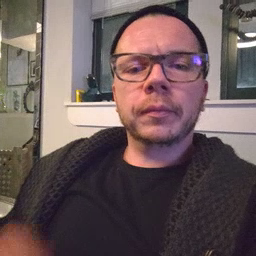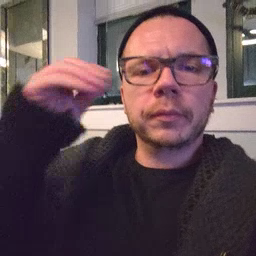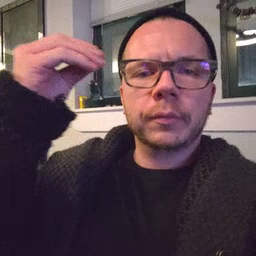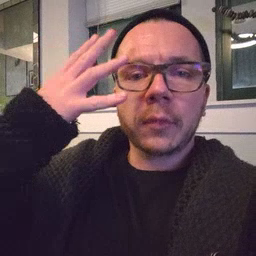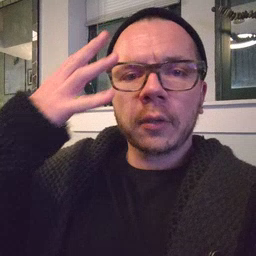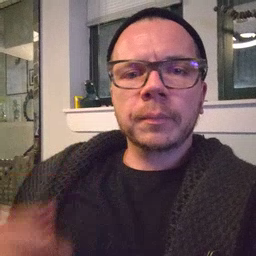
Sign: sun